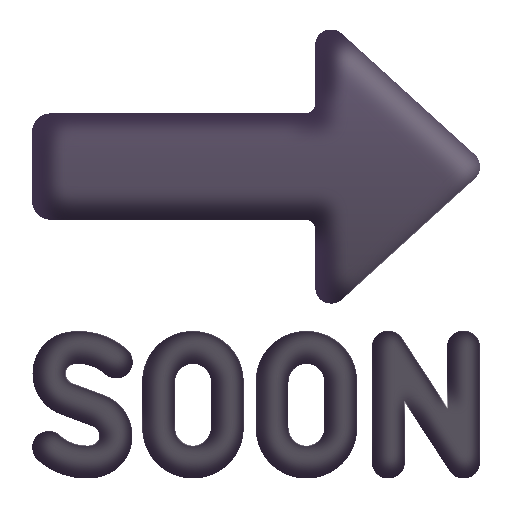
soon arrow color